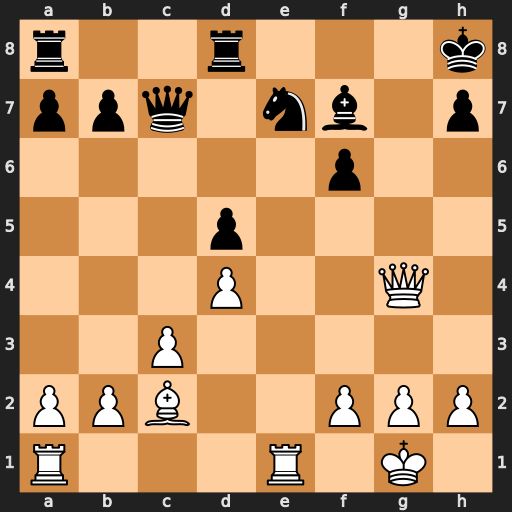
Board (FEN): r2r3k/ppq1nb1p/5p2/3p4/3P2Q1/2P5/PPB2PPP/R3R1K1
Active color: w
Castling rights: -
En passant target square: -
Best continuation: Qh4 Ng6 Qxf6+